Question: I'm having trouble integrating googletest into my existing project. I put together a simple project to represent my project's structure:

'''
cmake_minimum_required(VERSION 3.13)
project(TestTester)
set(CMAKE_CXX_STANDARD 14)
include_directories(existing_source)
add_subdirectory(existing_source)
add_subdirectory(new_test_source)
'''
'''
cmake_minimum_required(VERSION 3.13)
project(Test_TestTester)
set(CMAKE_CXX_STANDARD 14)
add_executable(TestTester main.cpp existing.h)
'''
'''
cmake_minimum_required(VERSION 3.13)
project(Test_TestTester)
set(CMAKE_CXX_STANDARD 14)
find_package(PkgConfig REQUIRED)
pkg_check_modules(gtest REQUIRED gtest>=1.8.1)
SET(CMAKE_CXX_FLAGS -pthread)
enable_testing()
include_directories(${gtest_INCLUDE_DIRS})
add_executable(Test_TestTester main_test.cpp ../existing_source/existing.h)
target_link_libraries(Test_TestTester ${gtest_LIBRARIES})
add_test(NAME Test COMMAND Test_TestTester)
'''
'''
#ifndef TESTTESTER_EXISTING_H
#define TESTTESTER_EXISTING_H
int sample() {
return 1;
}
#endif //TESTTESTER_EXISTING_H
'''
'''
#include <iostream>
#include "existing.h"
int main() {
std::cout << "sample() output = " << sample() << std::endl;
return 0;
}
'''
'''
#include <gtest/gtest.h>
#include "../existing_source/existing.h"
TEST(SampleTestCase, TestOneIsOne) {
EXPECT_EQ(1, 1);
}
TEST(ExistingCodeTestCase, TestSample) {
EXPECT_EQ(1, sample());
}
GTEST_API_ int main(int argc, char **argv) {
printf("Running main() from %s
", __FILE__);
testing::InitGoogleTest(&argc, argv);
return RUN_ALL_TESTS();
}
'''
Building with CMake will create two executables, one, , and another called (sorry for the odd name, it looks like I could have chosen a better project name!).
will be the main project executable which will run the code from and output 'sample() output = 1'.
should be the unit tests from main_test.cpp which tests that '1 == 1' and '1 == sample()'. This should run when the project is built.
I've tried using CMake's to expose a second CMakeLists.txt in the test subdirectory which has its own with the name of the test program, however I cannot find any output related to the test program. Using followed by is also failing to produce any changes.
I realized some problems and assumptions were wrong.
- 'cmake --build ... --target all'- -
I updated the CMakeLists files with my changes. Using '--target all' builds everything appropriately, but I still can't get the tests to run when the project is built.
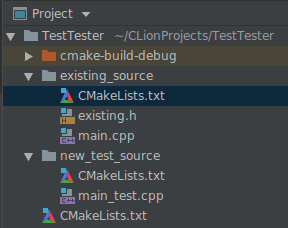
Answer: There's very little wrong with the specimen project you've posted.
It seems you've mistakenly assumed that:
'''
add_test(NAME Test COMMAND Test_TestTester)
'''
in your 'new_test_source/CMakeLists.txt' is all it takes to get your 'Test_TestTester'
executed by 'make'.
In fact, as declared by the first line of <URL>:
> Add a test to the project to be run by ctest(1).
your 'add_test' command only suffices to get 'Test_TestTester' run when,
after 'make', you run <URL> in the build directory of the 'Test_TestTester' sub-project.
Furthermore, even this will only happen if you enable 'ctest' testing for that sub-project
by invoking 'enable_testing()' in 'new_test_source/CMakeLists.txt', which you don't. You say you did
that later:
> Using enable_testing() followed by add_test() is also failing to produce any changes.
But that's because you still haven't done anything but create tests 'ctest',
and still haven't run 'ctest'.
So assume I've got your specimen project in my working directory (which I have), and that
I've just changed 'new_test_source/CMakeLists.txt' by changing:
'''
project(Test_TestTester)
'''
to:
'''
project(Test_TestTester)
enable_testing()
'''
Then:
'''
$ mkdir build
$ cd build
$ cmake ..
'''
generates the build system, and:
'''
$ make
Scanning dependencies of target TestTester
[ 25%] Building CXX object existing_source/CMakeFiles/TestTester.dir/main.cpp.o
[ 50%] Linking CXX executable TestTester
[ 50%] Built target TestTester
Scanning dependencies of target Test_TestTester
[ 75%] Building CXX object new_test_source/CMakeFiles/Test_TestTester.dir/main_test.cpp.o
[100%] Linking CXX executable Test_TestTester
[100%] Built target Test_TestTester
'''
builds everything, and:
'''
# We're still in './build'
$ cd new_test_source/
$ ctest
Test project /home/imk/develop/so/scrap2/build/new_test_source
Start 1: Test
1/1 Test #1: Test ............................. Passed 0.00 sec
100% tests passed, 0 tests failed out of 1
Total Test time (real) = 0.00 sec
'''
runs your tests. The complete test log is saved at:
'''
$ cat ./Testing/Temporary/LastTest.log
Start testing: Feb 12 19:23 GMT
----------------------------------------------------------
1/1 Testing: Test
1/1 Test: Test
Command: "/home/imk/develop/so/scrap2/build/new_test_source/Test_TestTester"
Directory: /home/imk/develop/so/scrap2/build/new_test_source
"Test" start time: Feb 12 19:23 GMT
Output:
----------------------------------------------------------
Running main() from /home/imk/develop/so/scrap2/new_test_source/main_test.cpp
[==========] Running 2 tests from 2 test suites.
[----------] Global test environment set-up.
[----------] 1 test from SampleTestCase
[ RUN ] SampleTestCase.TestOneIsOne
[ OK ] SampleTestCase.TestOneIsOne (0 ms)
[----------] 1 test from SampleTestCase (0 ms total)
[----------] 1 test from ExistingCodeTestCase
[ RUN ] ExistingCodeTestCase.TestSample
[ OK ] ExistingCodeTestCase.TestSample (0 ms)
[----------] 1 test from ExistingCodeTestCase (0 ms total)
[----------] Global test environment tear-down
[==========] 2 tests from 2 test suites ran. (0 ms total)
[ PASSED ] 2 tests.
<end of output>
Test time = 0.00 sec
----------------------------------------------------------
Test Passed.
"Test" end time: Feb 12 19:23 GMT
"Test" time elapsed: 00:00:00
----------------------------------------------------------
End testing: Feb 12 19:23 GMT
'''
If you'd like to see all that on your console at the time when you run 'ctest', you can run
it in verbose mode 'ctest -V'. Or if you'd like only to see the details if the
tests fail, 'ctest --output-on-failure'.
Everything's working as it should, and maybe you're happy with that, knowing how
it works. If you want to your tests to be run automatically by 'make' - which
is not conventional - then you'll need to add a custom post-build command to the
'Test_TestTester' target to run 'ctest' automatically. Just append, e.g.
'''
add_custom_command(TARGET Test_TestTester
COMMENT "Run tests"
POST_BUILD COMMAND ctest ARGS --output-on-failure
)
'''
to 'new_test_source/CMakeLists.txt'. Then the output of a clean 'make' is:
'''
$ make
Scanning dependencies of target TestTester
[ 25%] Building CXX object existing_source/CMakeFiles/TestTester.dir/main.cpp.o
[ 50%] Linking CXX executable TestTester
[ 50%] Built target TestTester
Scanning dependencies of target Test_TestTester
[ 75%] Building CXX object new_test_source/CMakeFiles/Test_TestTester.dir/main_test.cpp.o
[100%] Linking CXX executable Test_TestTester
Run tests
Test project /home/imk/develop/so/scrap2/build/new_test_source
Start 1: Test
1/1 Test #1: Test ............................. Passed 0.00 sec
100% tests passed, 0 tests failed out of 1
Total Test time (real) = 0.00 sec
[100%] Built target Test_TestTester
'''